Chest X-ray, PA view. Patient: 29 years old, sex F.
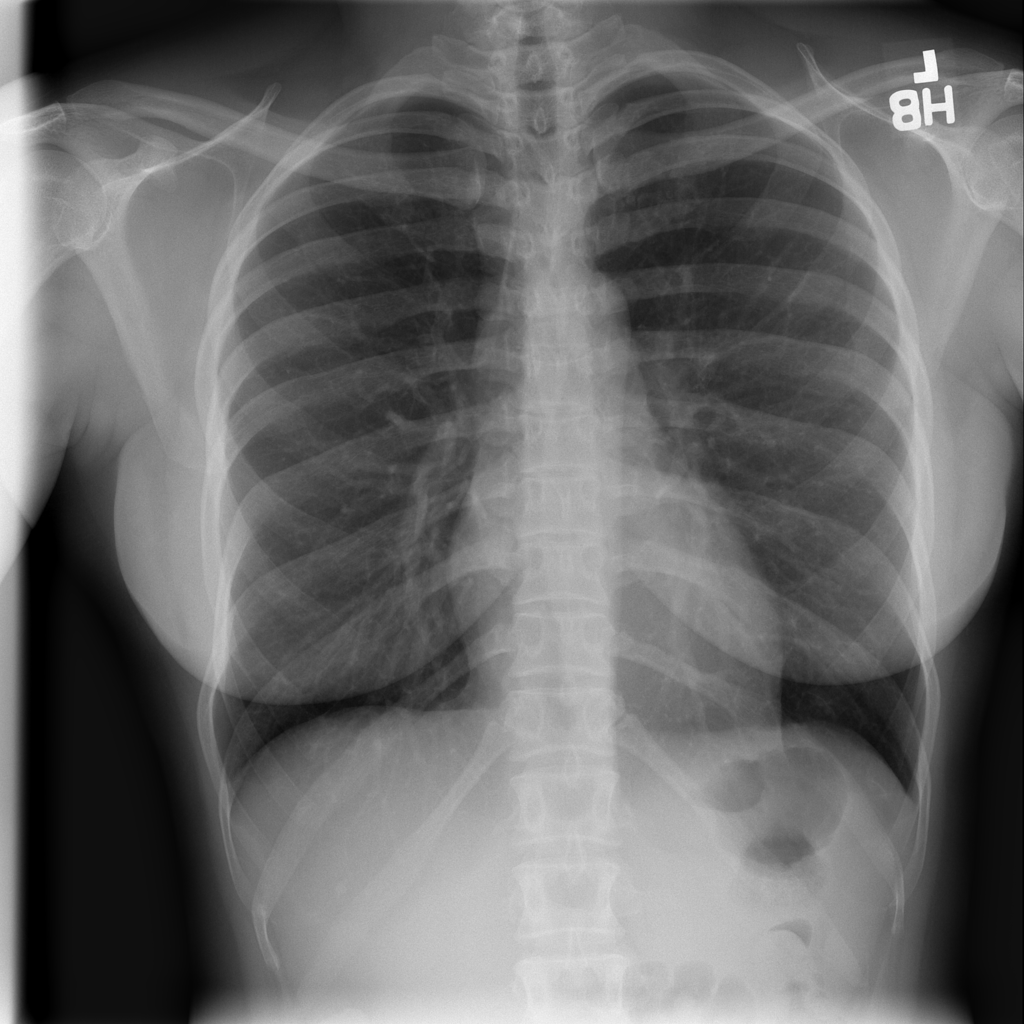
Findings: No Finding